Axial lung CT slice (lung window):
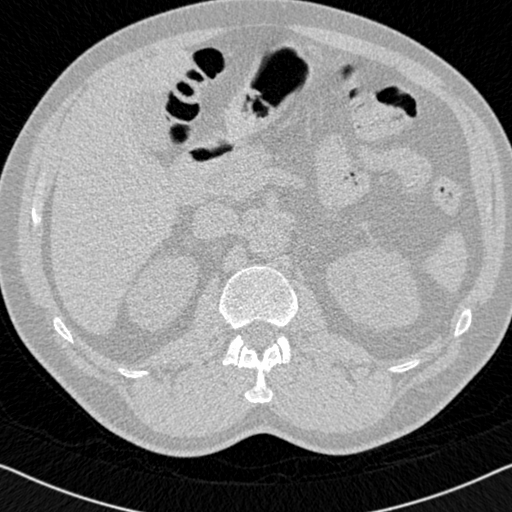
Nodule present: no